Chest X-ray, AP view. Patient: 28 years old, sex M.
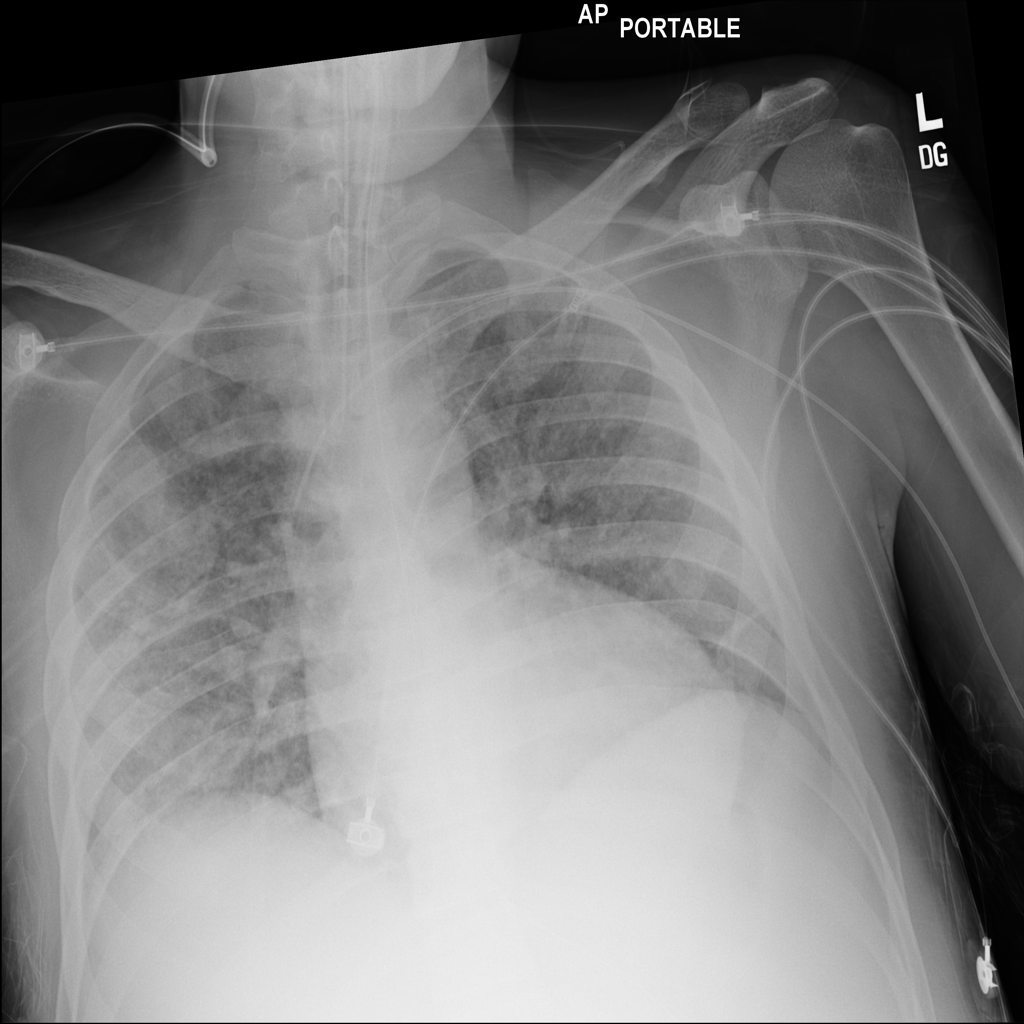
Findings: No Finding